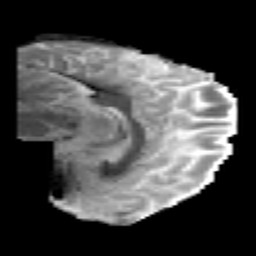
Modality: MD
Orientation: sagittal
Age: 27
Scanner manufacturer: philips
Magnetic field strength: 3 T
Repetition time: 8.549 s
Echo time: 0.1273 s